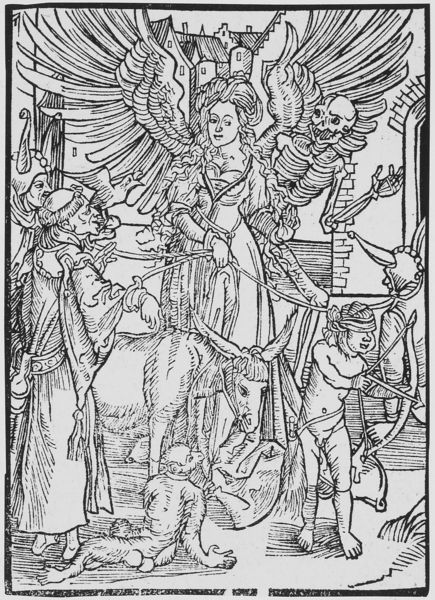
Titel: Frau Venus führt Minnenarren am Seil aus
Künstler: Albrecht Dürer
Institution: Gotha, Landesbibliothek
Schlagwörter: flügel, stadt, frau, männer, zeichnung, tiere, boden, kind, esel, engel, bogen, kuh, tor, druck, radierung, skelett, priester, bettler, amor, ochse, augenbinde